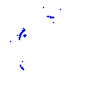
Particle: proton